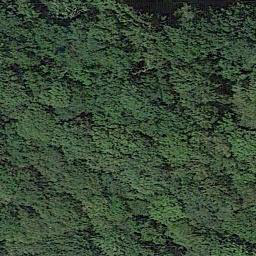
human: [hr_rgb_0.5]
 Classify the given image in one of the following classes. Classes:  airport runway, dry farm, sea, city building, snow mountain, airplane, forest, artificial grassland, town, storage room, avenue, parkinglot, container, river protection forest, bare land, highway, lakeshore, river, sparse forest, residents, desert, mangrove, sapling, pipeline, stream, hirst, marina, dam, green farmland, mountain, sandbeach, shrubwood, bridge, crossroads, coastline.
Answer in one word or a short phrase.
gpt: forest